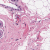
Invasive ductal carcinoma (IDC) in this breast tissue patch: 0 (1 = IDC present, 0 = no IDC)